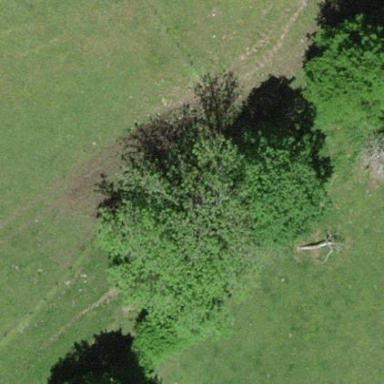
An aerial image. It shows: Forest with broadleaved trees that are deciduous.